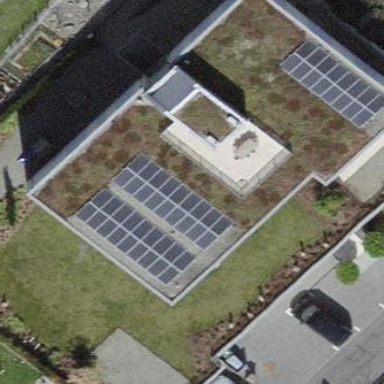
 consisting of solar photovoltaic panels."